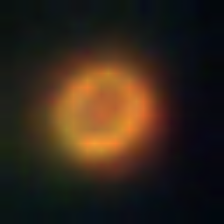
Taxon: NanoPlankton
Group: Other